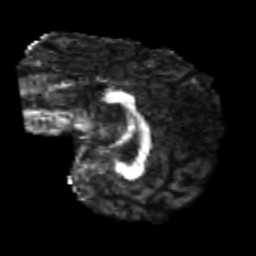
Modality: FA
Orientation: sagittal
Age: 25
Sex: male
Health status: healthy
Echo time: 0.074 s